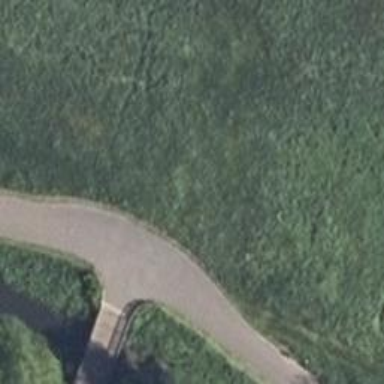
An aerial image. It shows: Asphalt path.